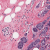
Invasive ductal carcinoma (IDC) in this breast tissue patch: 1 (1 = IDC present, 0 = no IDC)